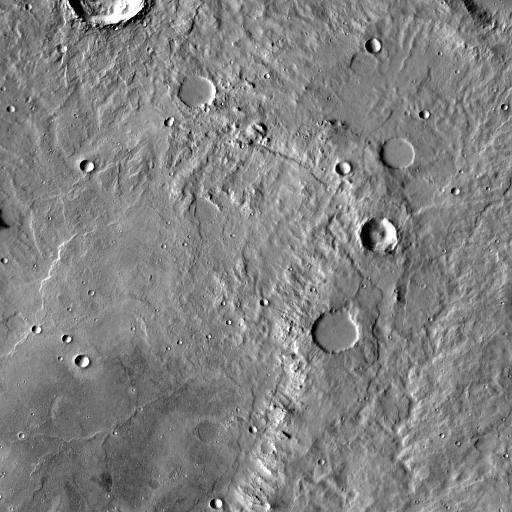
Crater classes present: Background, Other, Layered